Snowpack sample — Buffalo Mountain, Silverthorne, Colorado, USA (2/22/26, 2:02 PM MST)
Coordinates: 39.622, -106.113
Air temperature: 33 °F
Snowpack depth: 63 cm
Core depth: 50 cm
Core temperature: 28.4 °F
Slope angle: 11°, slope face: 116°
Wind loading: low
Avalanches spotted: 0
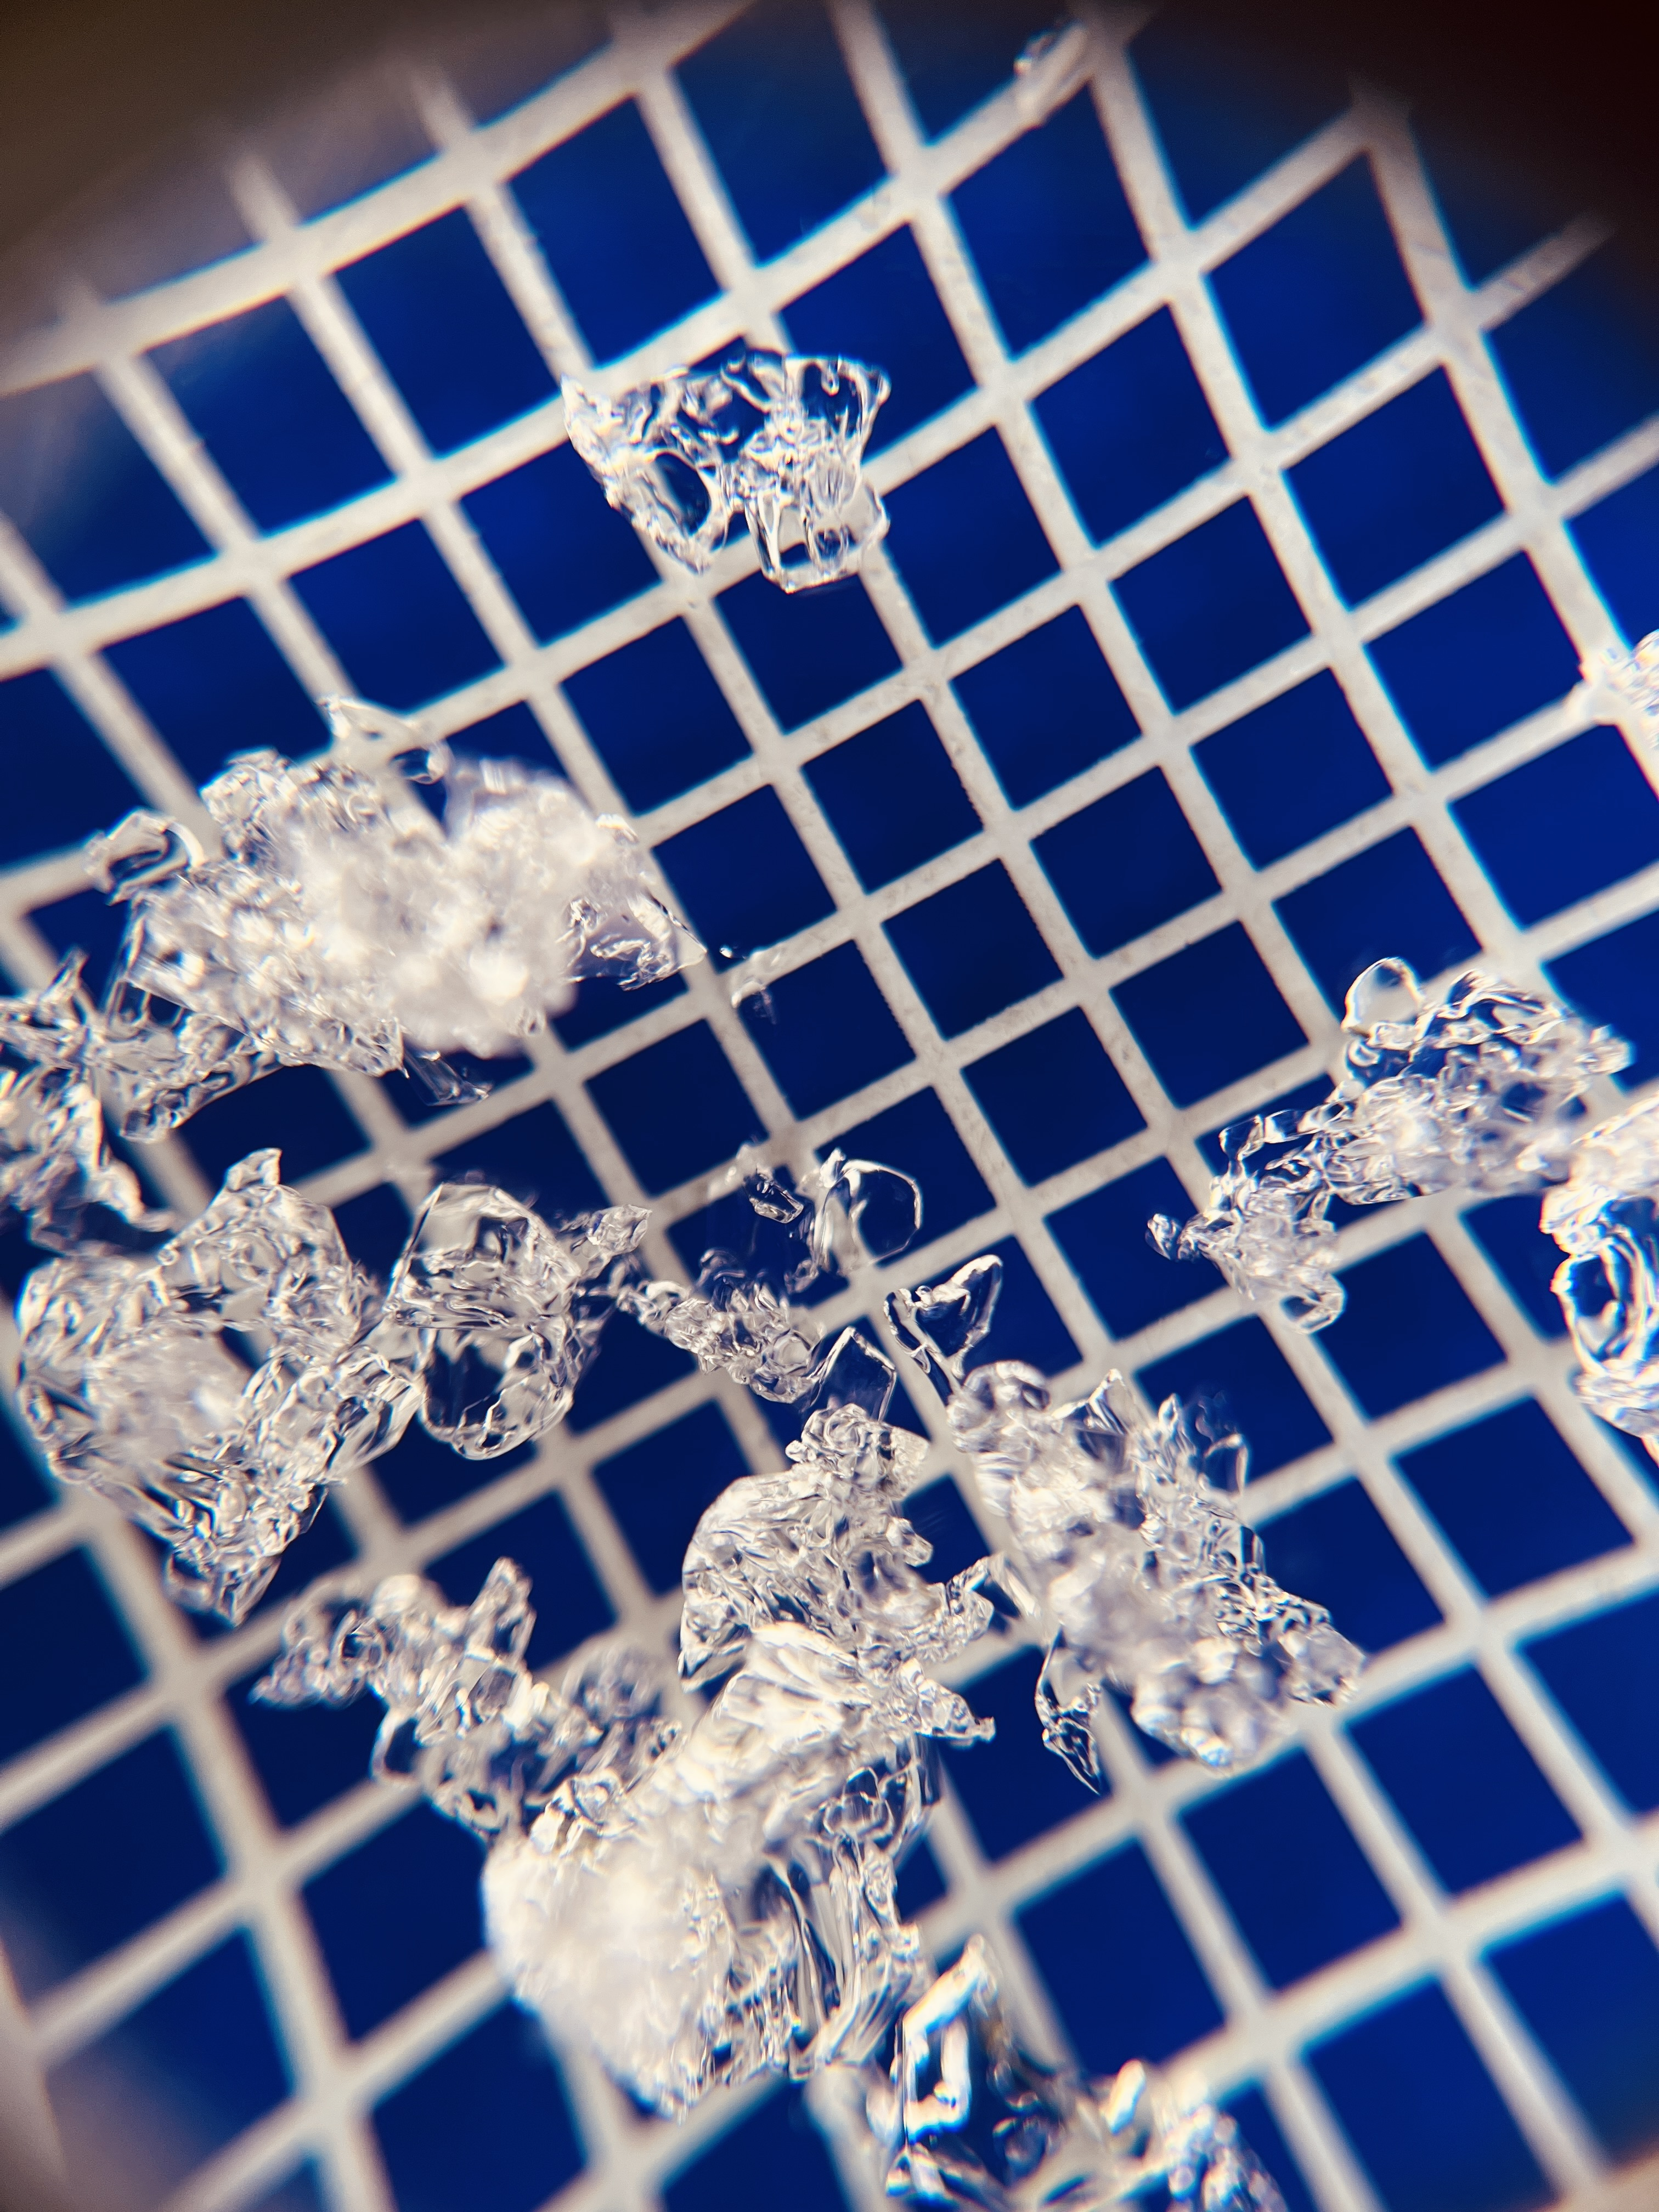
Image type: magnified_profile
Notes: In a firebreak similar to site 1, minimal wind loading with no spotted avalanches (not many faces in view though)